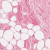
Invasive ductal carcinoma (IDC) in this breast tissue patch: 0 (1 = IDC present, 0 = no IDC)